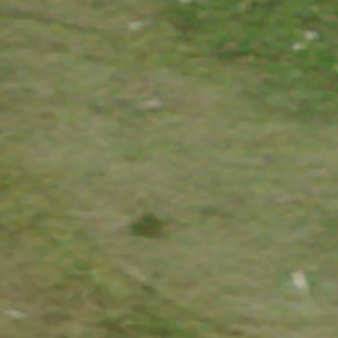
Label: other